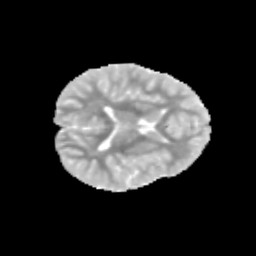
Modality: MD
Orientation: axial
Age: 9
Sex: male
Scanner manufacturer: siemens
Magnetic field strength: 3 T
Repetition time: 3.8 s
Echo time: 0.07 s